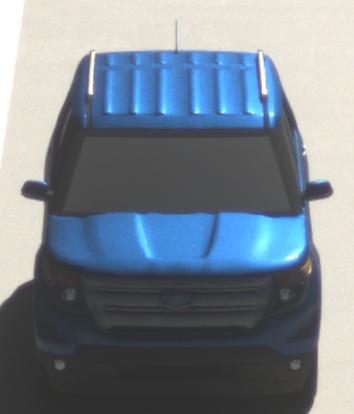
Make: Ford
Model: Explorer
Detailed model: Gen. 5
Model produced from: 2010
Model produced until: 2019
Doors: 5
Color: blue
Road condition: dry road
Daytime: midday
Contrast: high contrast